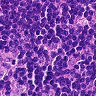
Metastatic tissue present: no